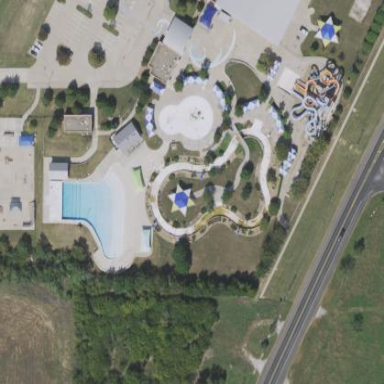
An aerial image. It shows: Water slide attraction.